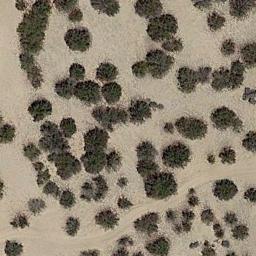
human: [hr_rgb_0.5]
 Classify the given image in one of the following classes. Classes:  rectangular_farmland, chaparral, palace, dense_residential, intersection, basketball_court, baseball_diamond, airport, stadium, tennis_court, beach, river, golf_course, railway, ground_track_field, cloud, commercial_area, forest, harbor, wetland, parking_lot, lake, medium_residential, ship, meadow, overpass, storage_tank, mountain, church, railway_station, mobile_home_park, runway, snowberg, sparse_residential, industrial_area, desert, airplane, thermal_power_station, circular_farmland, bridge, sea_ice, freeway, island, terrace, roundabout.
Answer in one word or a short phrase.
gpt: chaparral